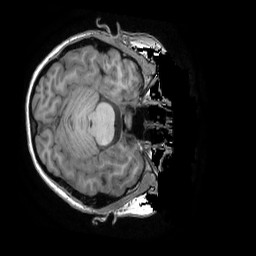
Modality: T1w
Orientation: axial
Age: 23
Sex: female
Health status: healthy
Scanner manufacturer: ge